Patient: sex M, age 42
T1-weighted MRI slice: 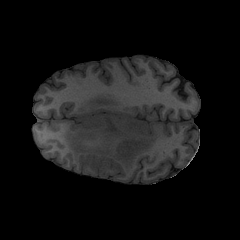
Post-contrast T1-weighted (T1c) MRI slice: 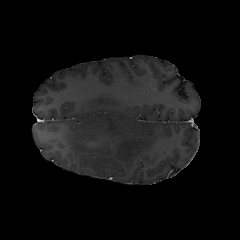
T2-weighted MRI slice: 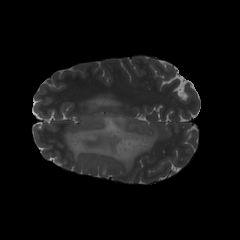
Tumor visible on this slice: yes
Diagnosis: Astrocytoma, IDH-mutant
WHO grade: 3